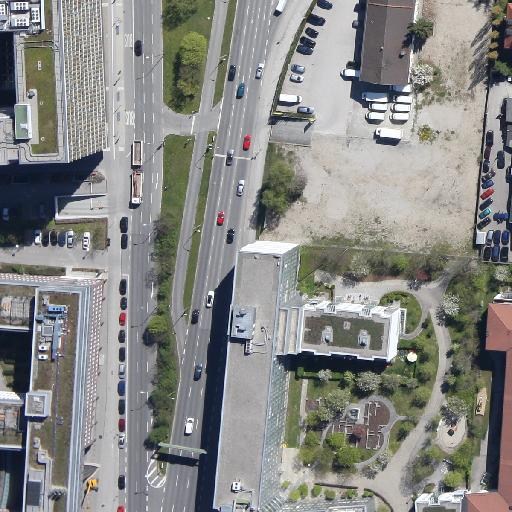
Referring expression: truck driving on the road